Question: While trying to configure Build Controller/Test Controller and Build Agent/Test Agent there is a problem to connect to VSO.
It is however possible to connect to VSO via Web Portal without any issue. The problem occurs while configuring Build and Test environment. Notice that the permission is not the issue !

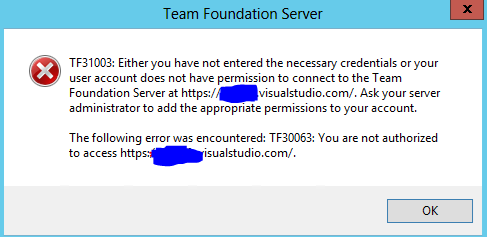
Answer: The problem seems to be resolved after establishing the connection via Test Explorer.
After establishing the connection in Team Explorer 2013. I was able to choose the VSO collection in the build/test service configuration without experiancing the issue.
In conclusion before you configure the build/test tools install Test Explorer and establish there the connection to your VSO team collection and later in the build/test tools.
<URL>